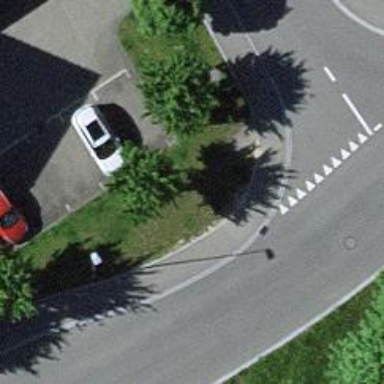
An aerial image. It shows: Post box is visible.